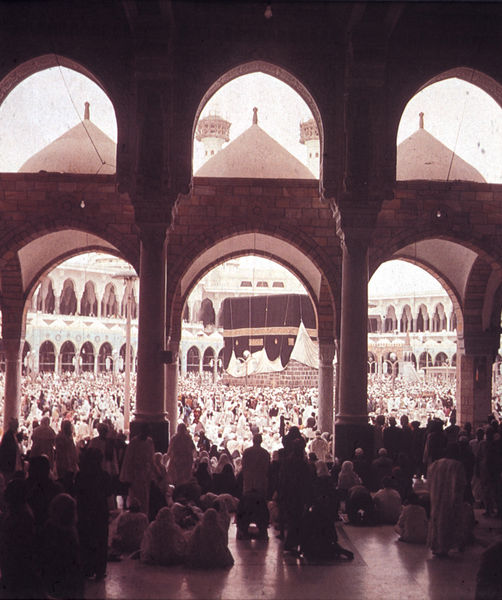
Titel: Zugang zur Kaaba - Tor des Königs
Standort: Mekka (Saudi-Arabien)
Institution: Moschee
Schlagwörter: himmel, schatten, weiß, frauen, menschen, stadt, braun, hell, kleider, licht, marmor, mitte, männer, schwarz, säule, säulen, gebäude, tuch, ansammlung, haube, leute, masse, versammlung, architektur, stein, vorhang, sonne, boden, gewand, drei, gewänder, theater, kontrast, turm, segel, bogen, fahnen, fassade, fußboden, dächer, giebel, mauer, ziegel, platz, empore, sepia, rundbogen, kuppel, sitzende, tor, halle, foto, fotografie, bögen, gang, innenhof, helligkeit, krank, glaube, kuppeln, moschee, orient, religion, türme, zwiebeltürme, torbogen, meteorit, politik, scharz, menschenmasse, beten, gebet, menschenmenge, arkaden, kapitell, würfel, photo, arabisch, quader, farbfoto, reise, rundbögen, betende, etagen, platten, zentrum, tempel, heilige, heiligtum, verehrung, heilig, verhüllt, anbetung, turban, prophet, enthüllung, schrein, arabien, islam, veranstaltung, manschen, ritual, gläubige, osten, zelt, säulenhalle, spass, minarett, allerheiligstes, gänge, schwatz, reisen, koloseum, helle, säuöen, abdeckung, menschn, kern, maurisch, terror, pilgern, gemeinschaft, pilger, sonnensegel, massen, moslem, iran, säulenhallen, wallfahrt, allah, mohamed, mohammed, phot, kaaba, kaba, kabaa, mekka, saudi arabien, walfahrt, kuppeldächer, medina, ansammlungh, doppelarkaden, gallabia, grauss, hadsch, hadschies, kabah, lebensreise, mam, mauren, mohamme, moslems, pilgermonat, ramadan, religiösität, terroristen, umrunden, weltreligion, zentralsymmetrie, farbfotografie, assen, däulen, kabala, schwarzer stein, weiße gewänder, enthülung, +wallfahrt, kaabba, photoi